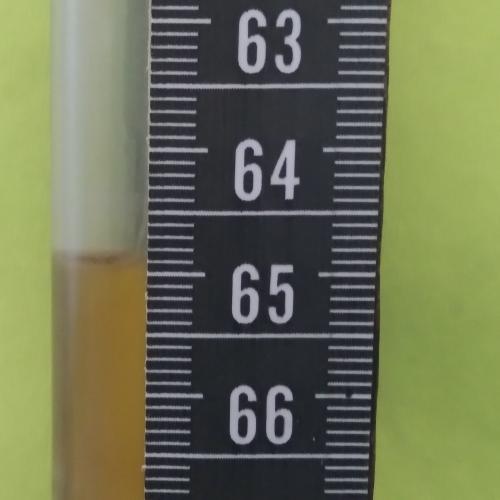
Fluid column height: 64.9 cm